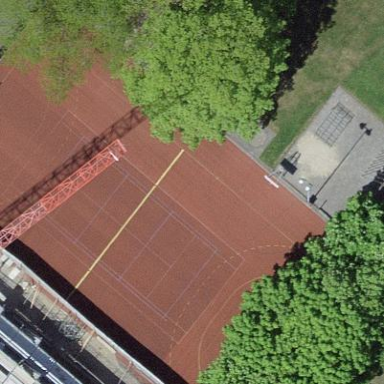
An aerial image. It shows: Sports pitch with tartan surface suitable for basketball and soccer.